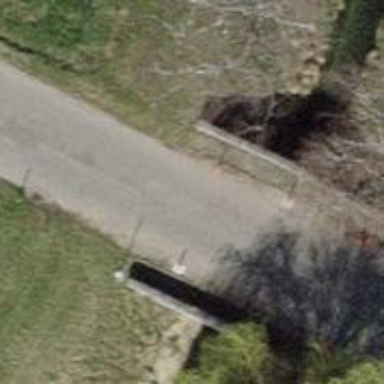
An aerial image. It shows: Unclassified road with asphalt surface is on bridge.